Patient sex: M
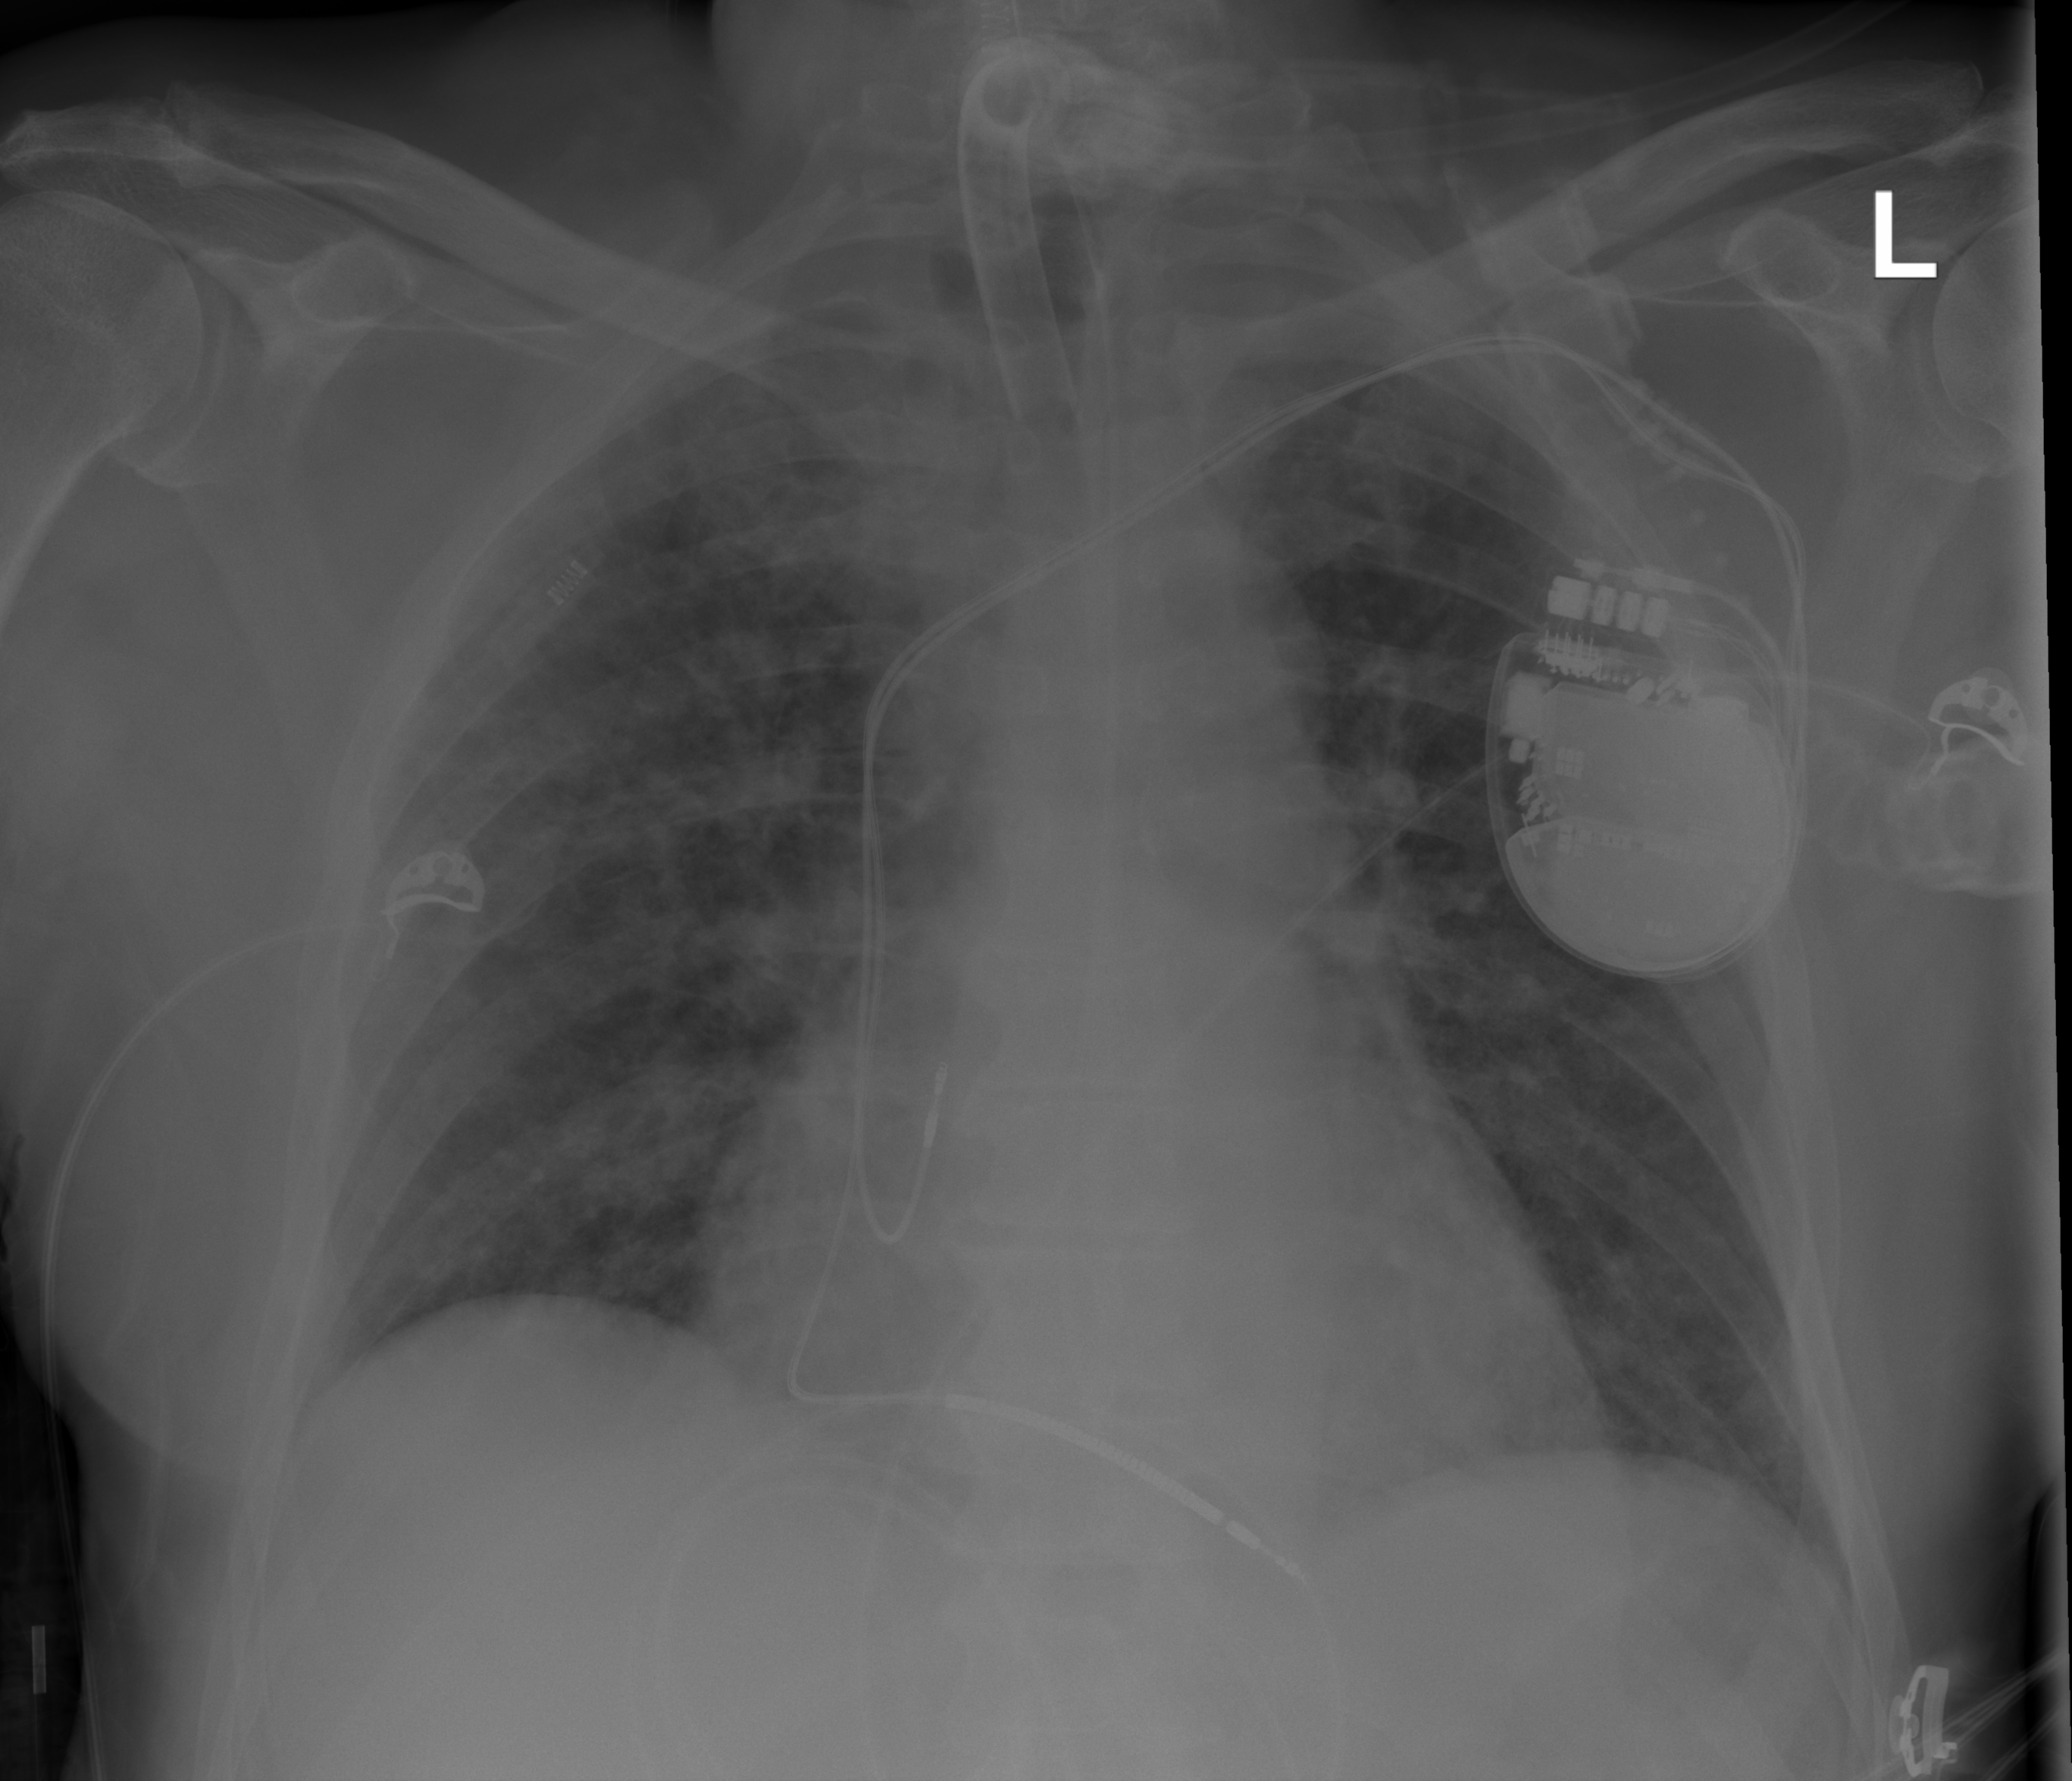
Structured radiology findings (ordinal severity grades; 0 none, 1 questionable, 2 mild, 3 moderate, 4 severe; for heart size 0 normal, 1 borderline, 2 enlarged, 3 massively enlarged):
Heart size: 2
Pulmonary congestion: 2
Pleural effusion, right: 0
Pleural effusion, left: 0
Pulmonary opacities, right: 3
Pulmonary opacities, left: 3
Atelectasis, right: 2
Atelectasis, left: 2